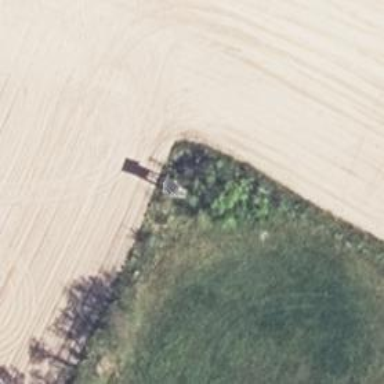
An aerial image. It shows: Hunting stand.